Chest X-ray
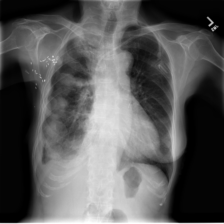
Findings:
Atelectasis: negative
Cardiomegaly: negative
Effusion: positive
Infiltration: negative
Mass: positive
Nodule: negative
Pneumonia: negative
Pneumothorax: negative
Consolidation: negative
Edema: negative
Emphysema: negative
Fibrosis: positive
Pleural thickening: negative
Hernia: negative